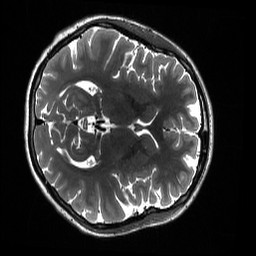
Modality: T2w
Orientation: axial
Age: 23
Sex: female